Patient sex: M
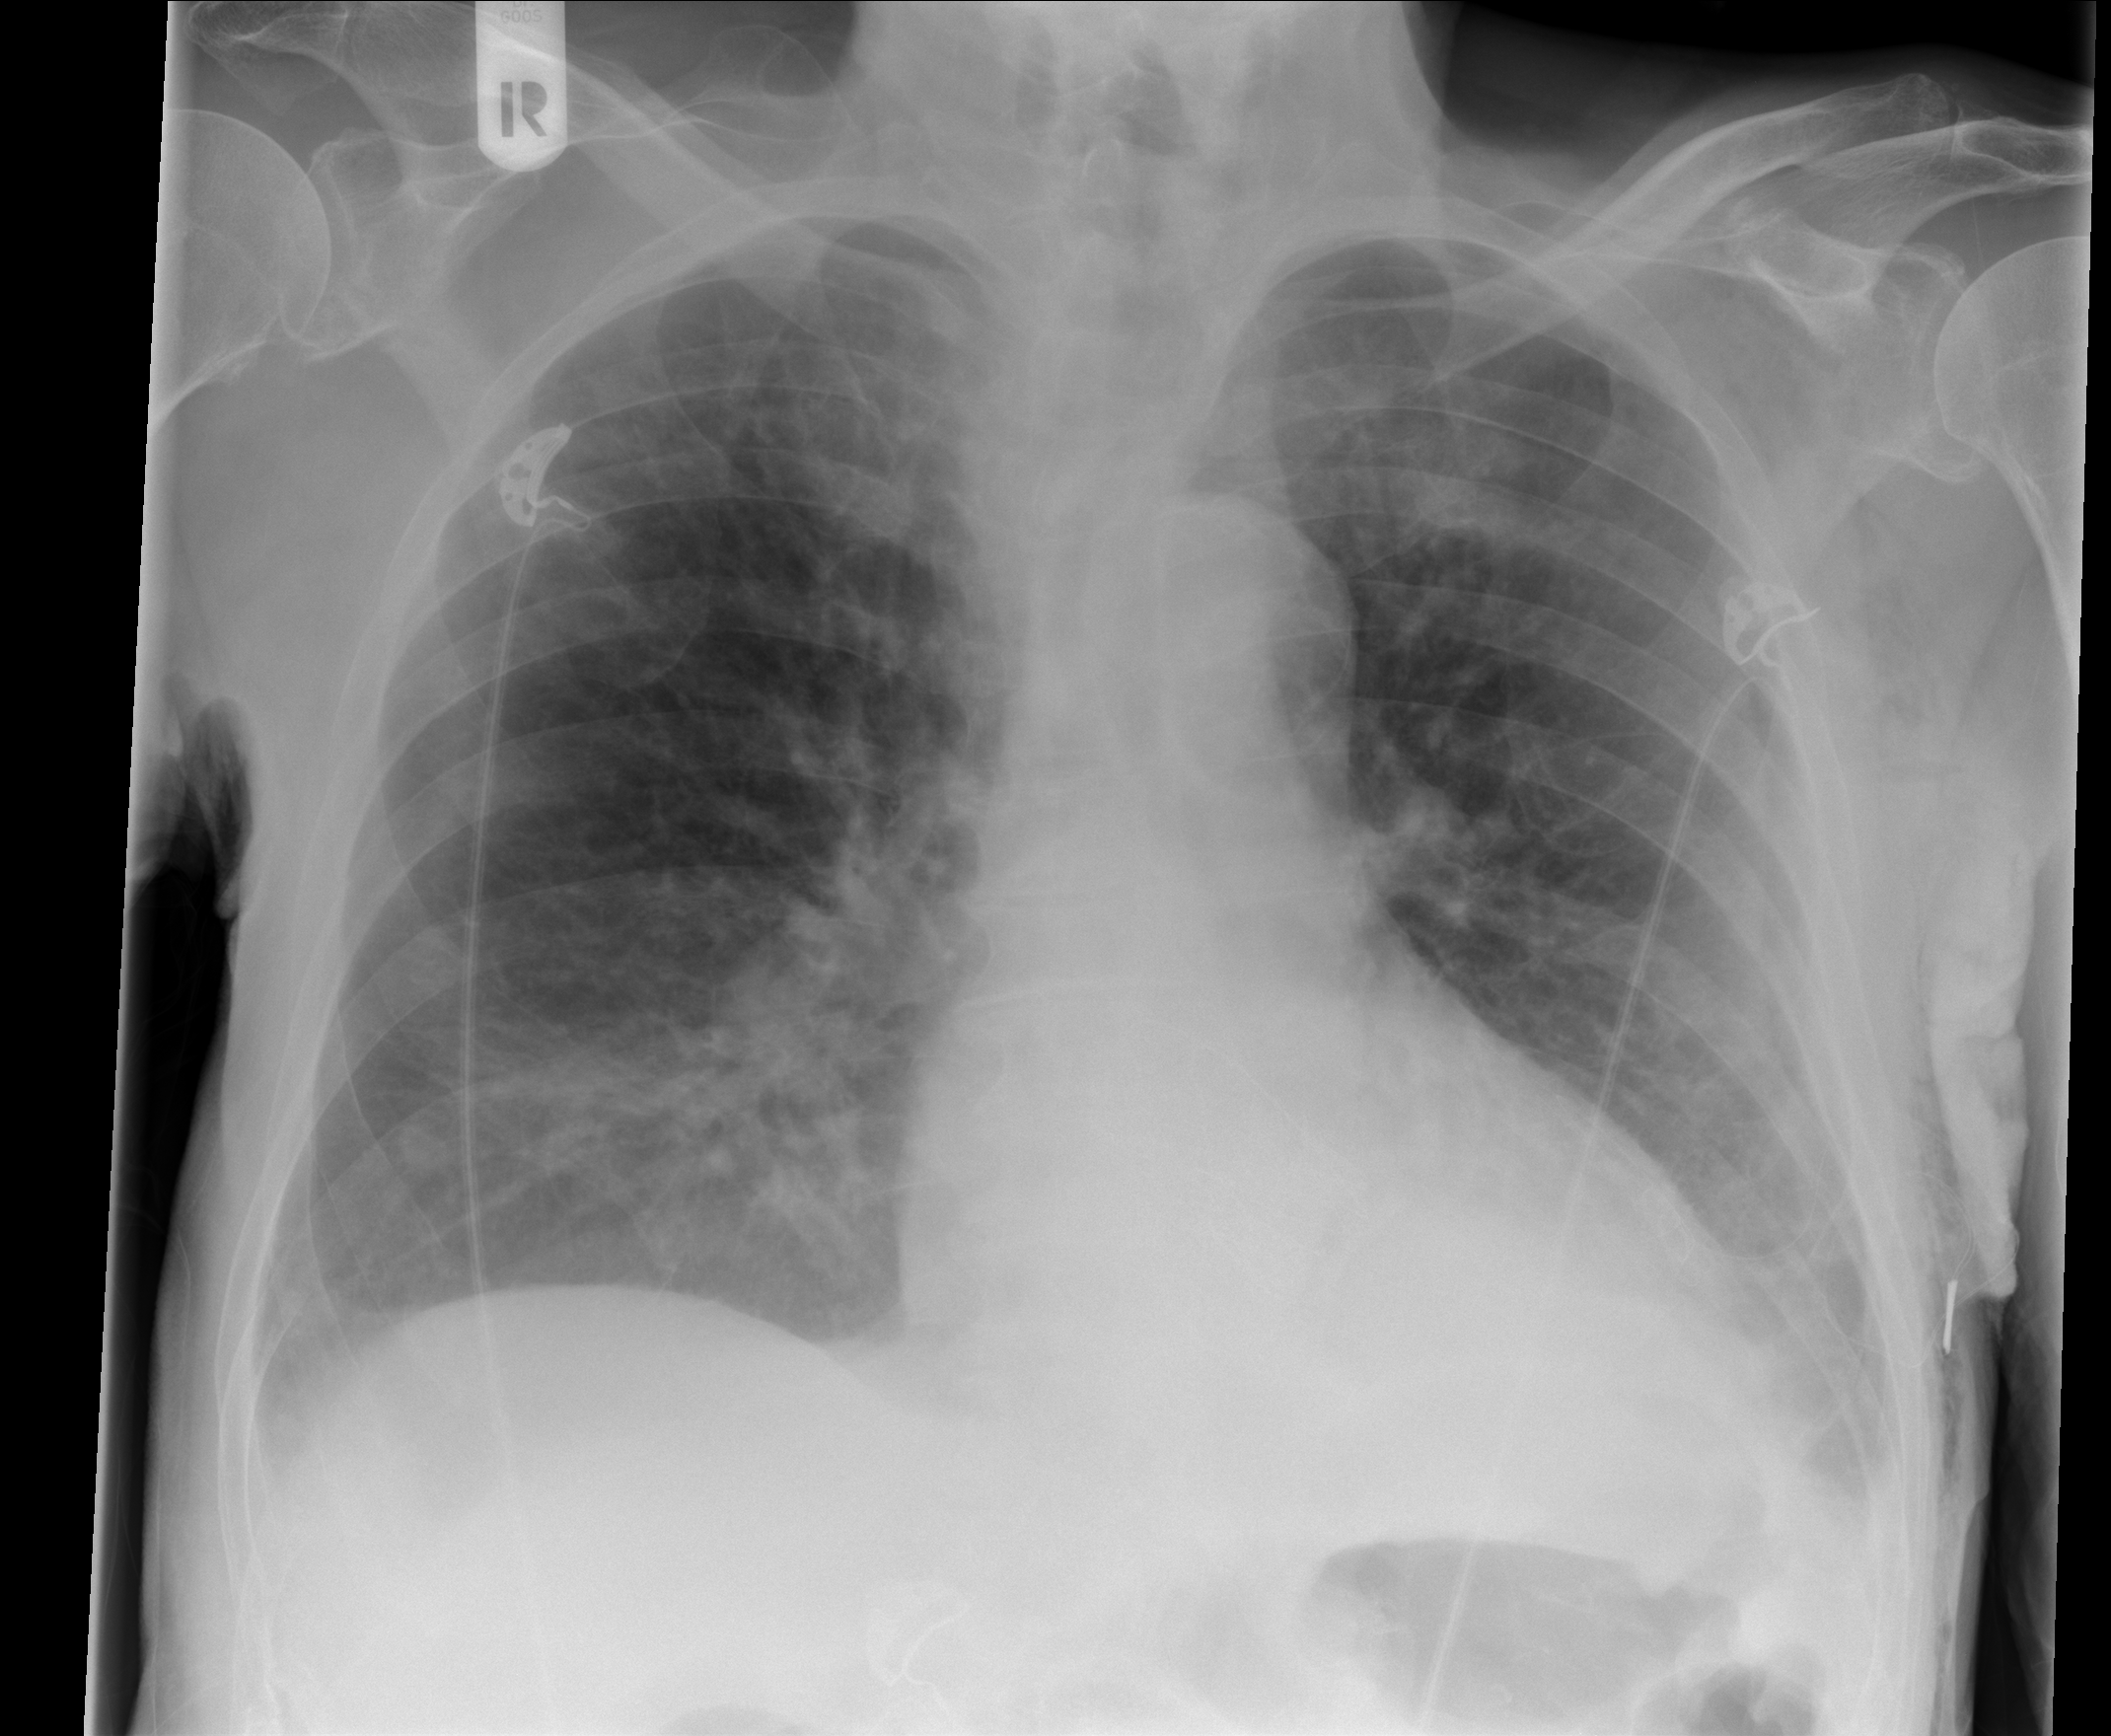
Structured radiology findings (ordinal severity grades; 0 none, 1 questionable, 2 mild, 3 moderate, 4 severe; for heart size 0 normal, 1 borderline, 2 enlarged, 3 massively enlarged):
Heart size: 0
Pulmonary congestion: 0
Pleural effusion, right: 1
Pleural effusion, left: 2
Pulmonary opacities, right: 2
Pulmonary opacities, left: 0
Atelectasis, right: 2
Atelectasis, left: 2